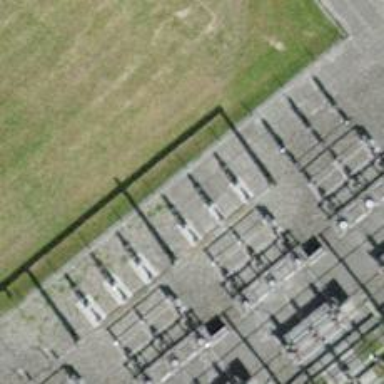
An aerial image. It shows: Insulator used in power systems.